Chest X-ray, PA view. Patient: 67 years old, sex M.
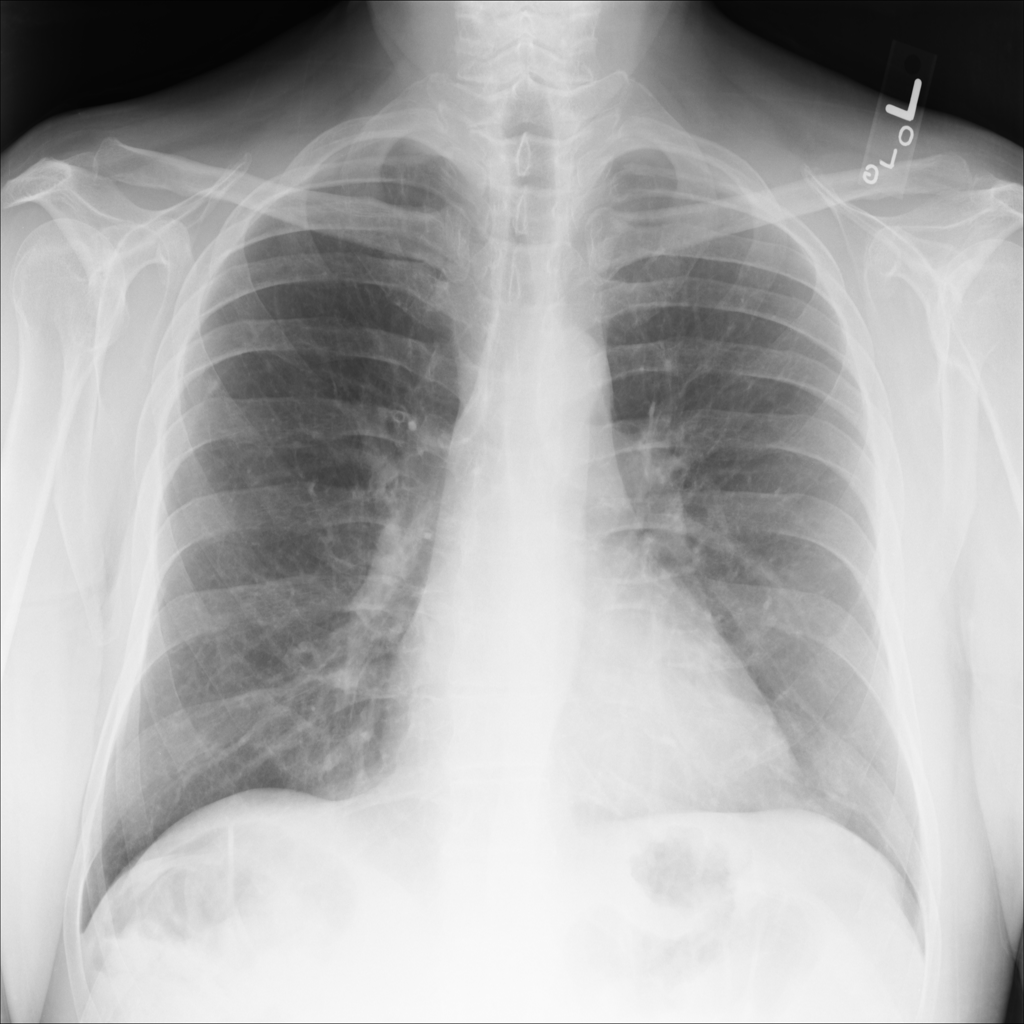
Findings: Emphysema